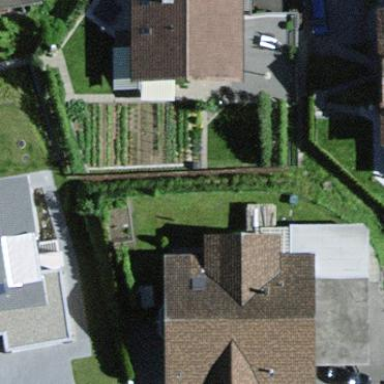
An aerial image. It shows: Simple and straightforward house.